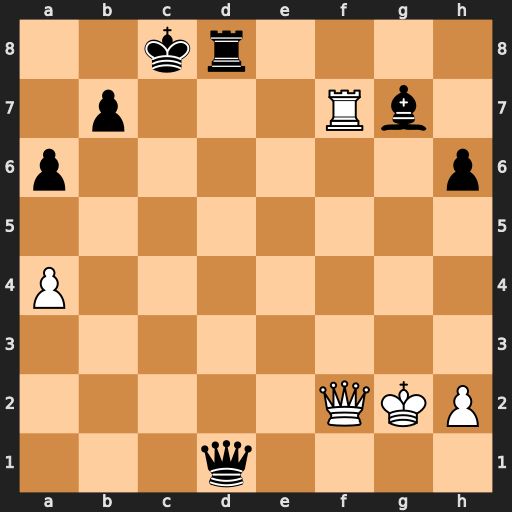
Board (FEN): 2kr4/1p3Rb1/p6p/8/P7/8/5QKP/3q4
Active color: w
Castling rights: -
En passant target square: -
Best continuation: Qc5+ Kb8 Qc7+ Ka7 Qxb7#